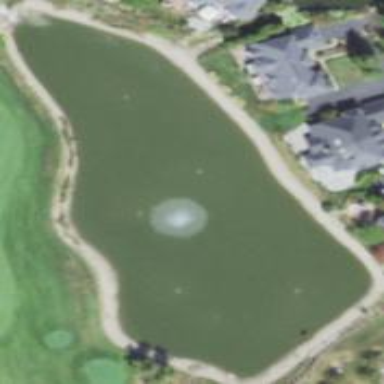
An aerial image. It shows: Water hazard in golf course. The hazard is natural water feature.